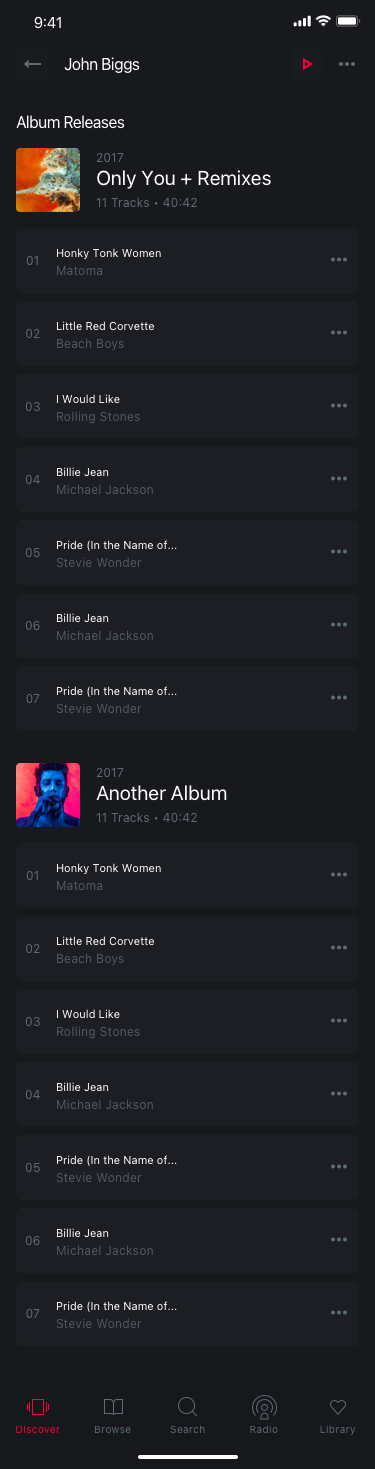
Text in this UI design:
2017
11 Tracks • 40:42
Only You + Remixes
2017
11 Tracks • 40:42
Another Album
Album Releases